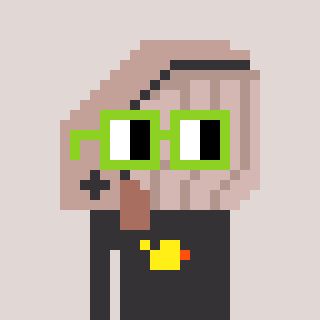
a pixel art character with square light green glasses, a whale-shaped head and a grayscale-colored body on a warm background